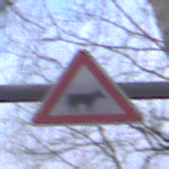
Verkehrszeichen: ViehtriebLinks
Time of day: MorningAfternoon
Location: Outdoor (Nature)
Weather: PartlyCloudy
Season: NotSpecified
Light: Natural